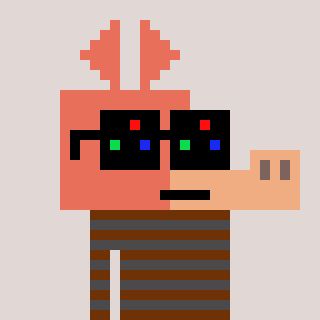
a pixel art character with square black sunglasses, a aardvark-shaped head and a grayscale-colored body on a warm background